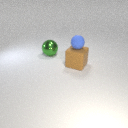
small blue rubber sphere above large brown rubber cube